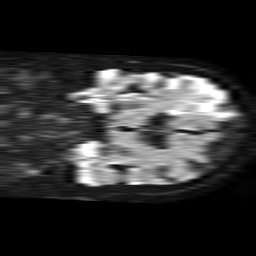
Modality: TRACE
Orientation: coronal
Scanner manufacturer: philips
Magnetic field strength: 1.5 T
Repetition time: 4.6 s
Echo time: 0.08941 s